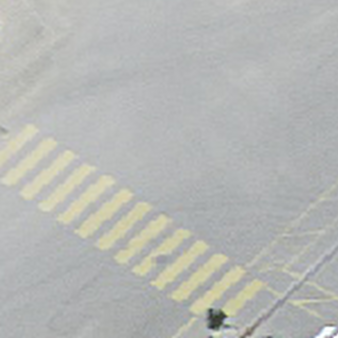
Label: other